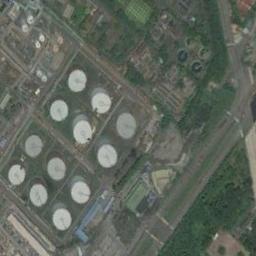
Label: storage tanks